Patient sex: F
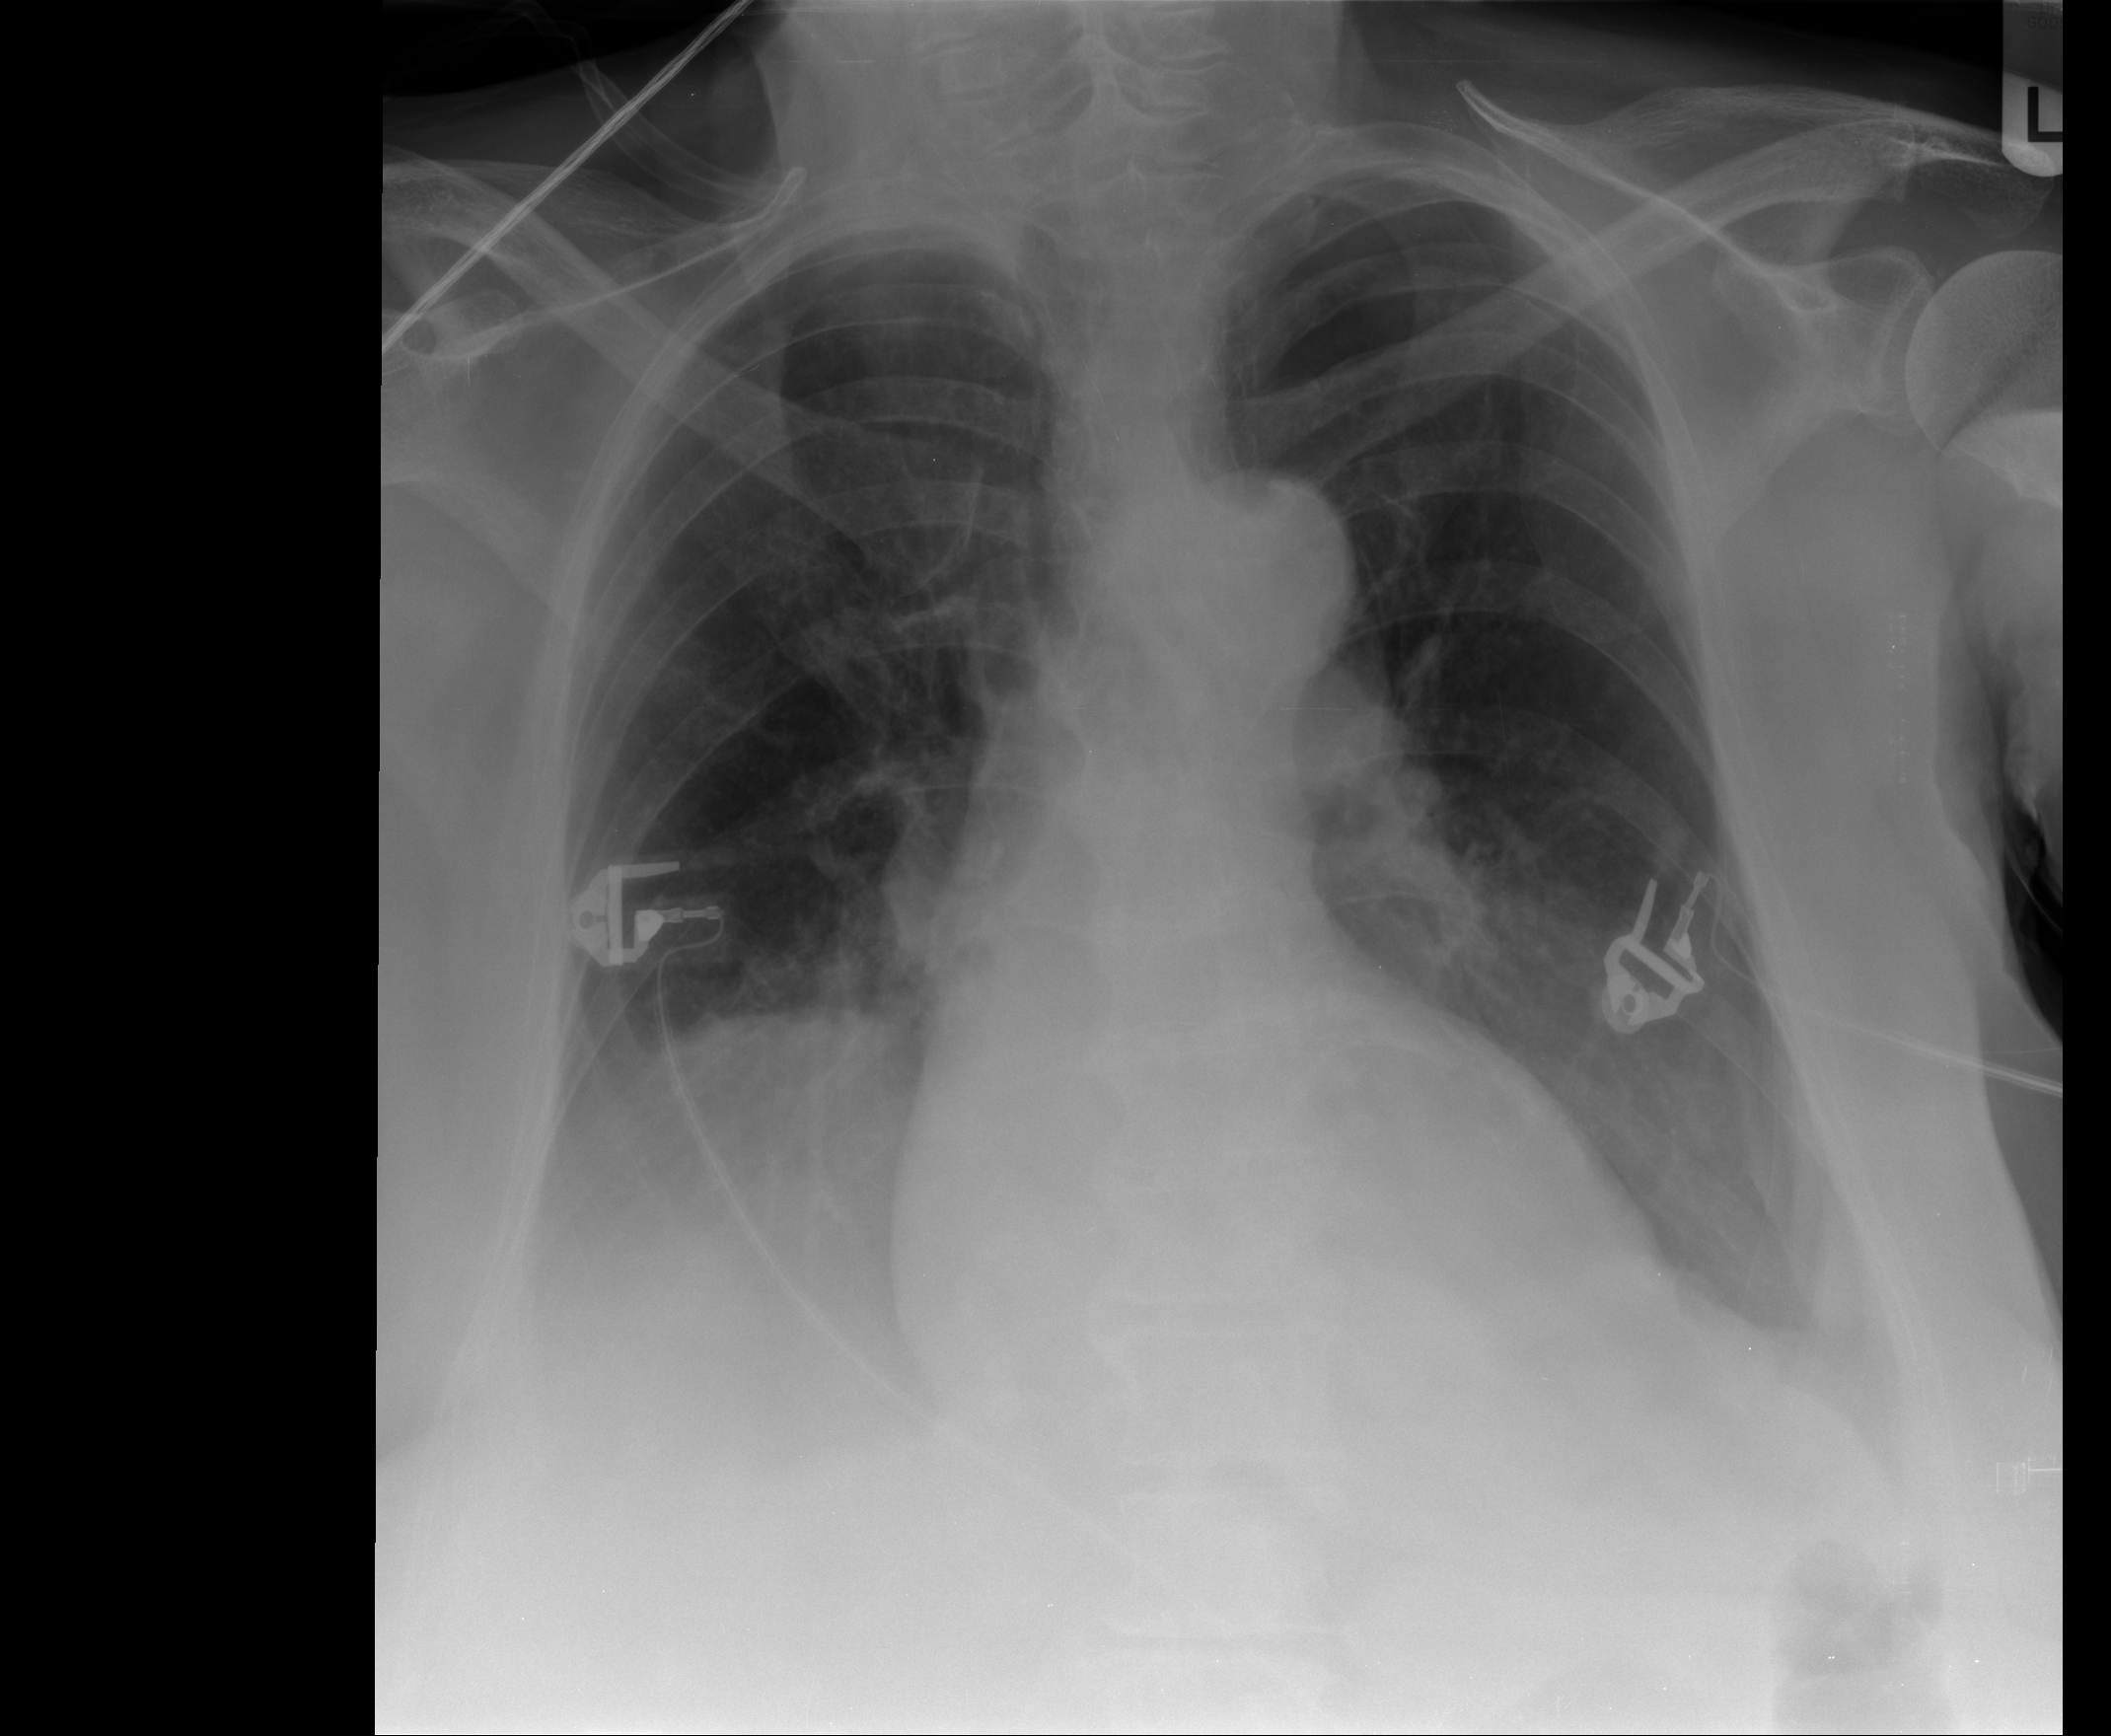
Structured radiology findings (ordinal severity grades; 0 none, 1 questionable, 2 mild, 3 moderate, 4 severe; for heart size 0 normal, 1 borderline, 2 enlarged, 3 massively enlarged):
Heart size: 0
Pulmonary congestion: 0
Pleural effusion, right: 2
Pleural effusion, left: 1
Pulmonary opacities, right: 0
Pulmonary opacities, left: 0
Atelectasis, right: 1
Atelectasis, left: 0